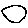
Label: circle